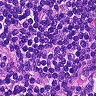
Metastatic tissue present: no